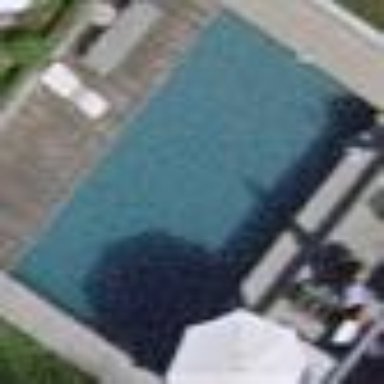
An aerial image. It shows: Swimming pool located in leisure land.